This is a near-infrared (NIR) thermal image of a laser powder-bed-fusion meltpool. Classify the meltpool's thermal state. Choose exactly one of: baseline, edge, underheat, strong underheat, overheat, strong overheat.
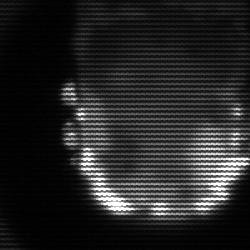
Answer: baseline